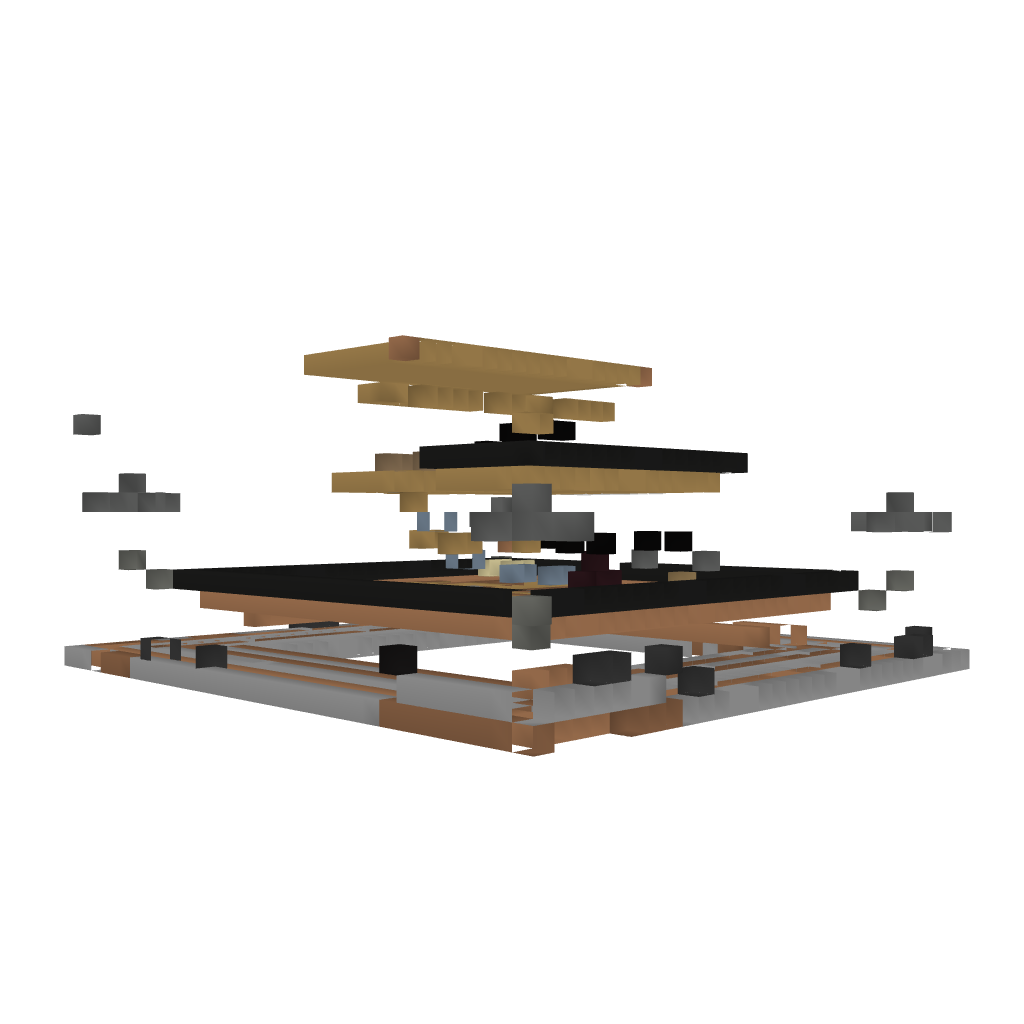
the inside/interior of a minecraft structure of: Modern House